Question: I am using a UIPageViewController. When the in-call status bar is toggled while in this view, it adjusts fine. If the in-call status bar is open before the UIPageViewController is loaded, the page gets pushed down by 20pt and a black bar is shown in that space.
Here's a screenshot of what this looks like:

Other posts recommend using setting automaticallyAdjustsScrollViewInsets on the page controller to NO. I've already tried that and it does not work. I've also tried 'self.edgesForExtendedLayout = UIRectEdgeNone;'
Setting the origin of the UIPageViewController frame to 0 works, but feels wrong:
'''
CGRect frame = self.pageController.view.frame;
frame.origin.y = 0;
self.pageController.view.frame = frame;
'''
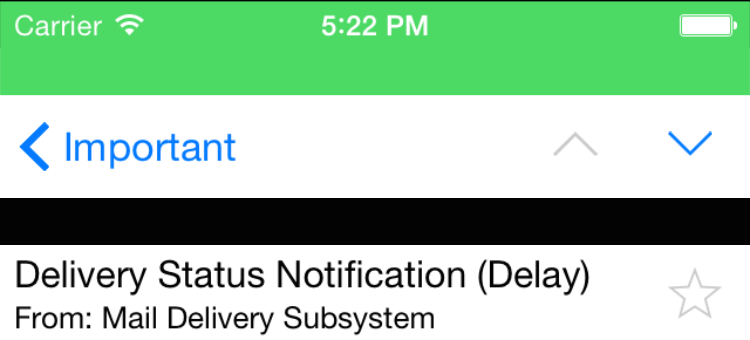
Answer: I ended up resolving this by ensuring the right constraints were on my view controller's main view. Here is an example where I am adding a view controller's view as a subview to a root view controller and then using Masonry (<URL>:
'''
[self.view addSubview:viewController.view];
[viewController.view mas_makeConstraints:^(MASConstraintMaker *make) {
make.edges.equalTo(self.view);
}];
'''
In your case, and I don't have your full code so I don't know for sure but something like:
'''
[self.pageController.view mas_makeConstraints:^(MASConstraintMaker *make) {
make.edges.equalTo(self.pageController.view.superview);
}];
'''
.. ought to do the trick.